Interaction volume radius: 5 \u00c5
Interaction volume height: 15 \u00c5
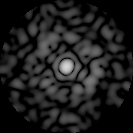
Disorder parameter: 0.8517